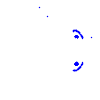
Particle: electron